Field crop: maize
Growth stage: 2
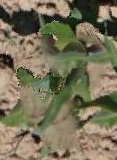
Species: maize